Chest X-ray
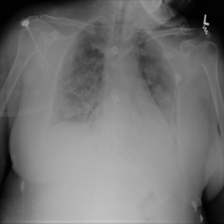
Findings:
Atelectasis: negative
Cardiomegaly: negative
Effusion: negative
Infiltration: negative
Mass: negative
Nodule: negative
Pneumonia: negative
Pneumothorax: negative
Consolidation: negative
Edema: positive
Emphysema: negative
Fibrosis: negative
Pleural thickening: negative
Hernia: negative